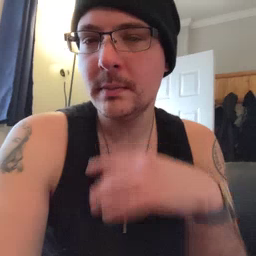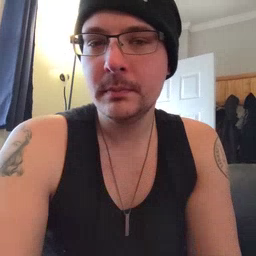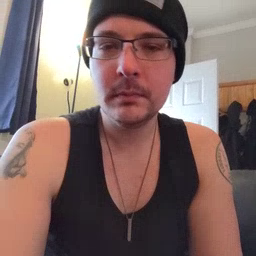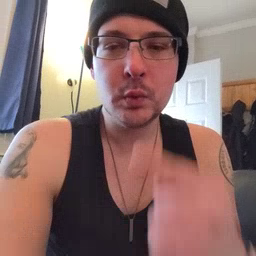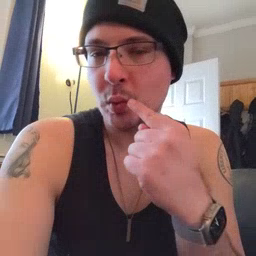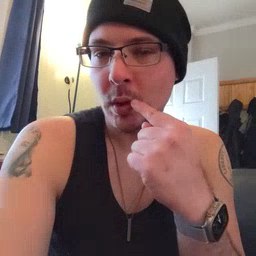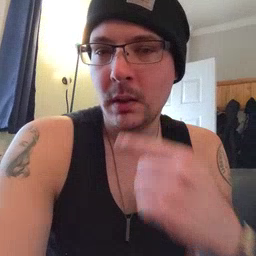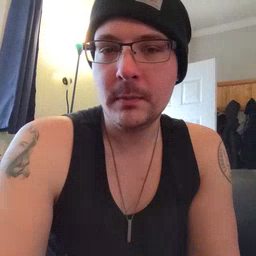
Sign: tooth